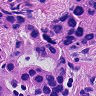
Metastatic tissue present: yes